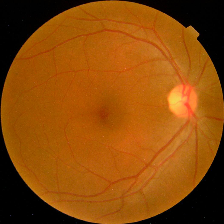
Diabetic retinopathy grade: No DR